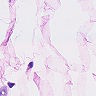
Metastatic tissue present: no